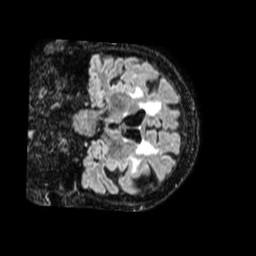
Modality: FLAIR
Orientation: coronal
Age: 83
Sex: female
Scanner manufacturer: philips
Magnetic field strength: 1.5 T
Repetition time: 4.8 s
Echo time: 0.3688 s